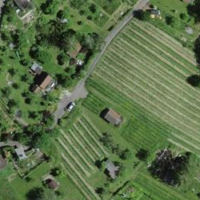
EUNIS habitat code: 25
Species observed at this site:
Emberiza cirlus
Corvus corone
Picus canus
Phoenicurus phoenicurus
Jynx torquilla
Turdus merula